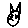
Label: cat